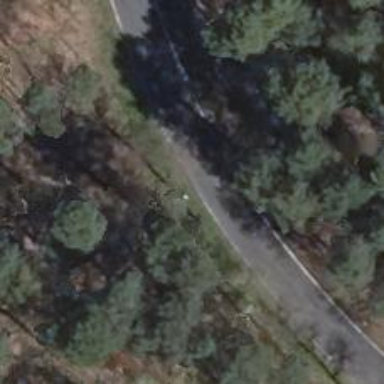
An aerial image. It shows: Asphalt road classified as tertiary.